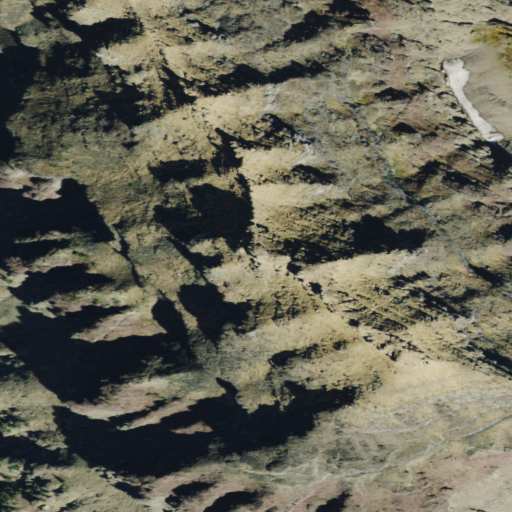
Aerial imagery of mountain in Montana named Thunderbird Mountain containing barren land, evergreen forest, snow, and high intensity development